Aerial crown-view tile of a tropical tree (Barro Colorado Island, Panama), acquired 20250715:
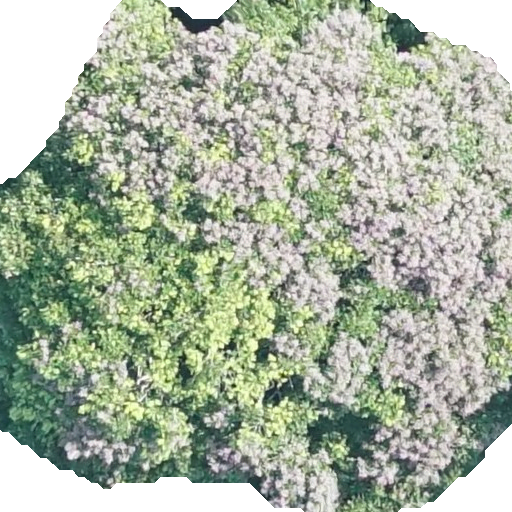
Species: Dipteryx oleifera
GBIF accepted scientific name: Dipteryx oleifera
Crown area: 388.469 m²